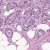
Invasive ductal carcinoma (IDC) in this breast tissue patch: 1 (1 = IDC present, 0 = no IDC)